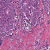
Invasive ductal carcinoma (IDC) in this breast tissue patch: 1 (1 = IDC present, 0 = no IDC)